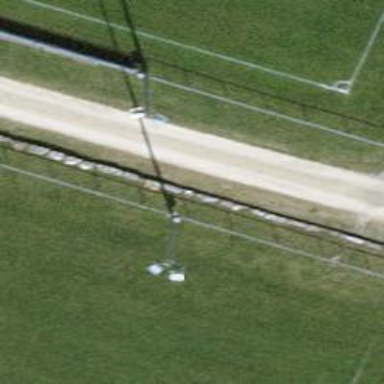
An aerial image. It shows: Mast structure.